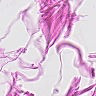
Metastatic tissue present: no